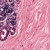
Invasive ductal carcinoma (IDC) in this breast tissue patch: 0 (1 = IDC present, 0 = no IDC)